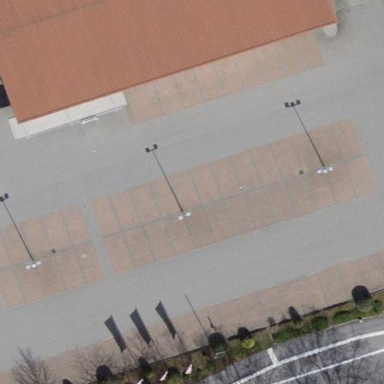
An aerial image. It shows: Parking area with surface.